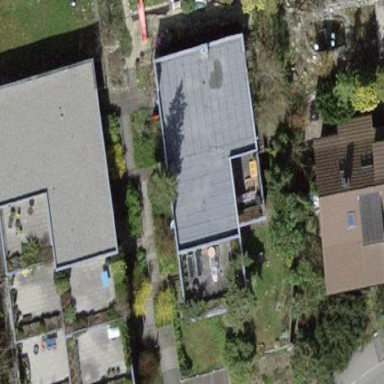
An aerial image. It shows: Terrace building.